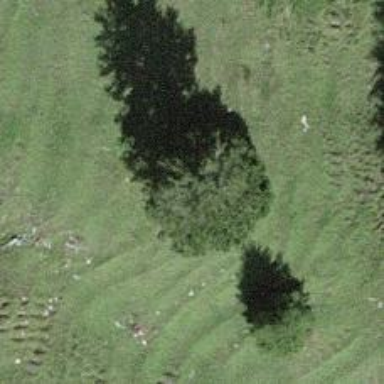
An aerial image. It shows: Beautiful tree in nature.